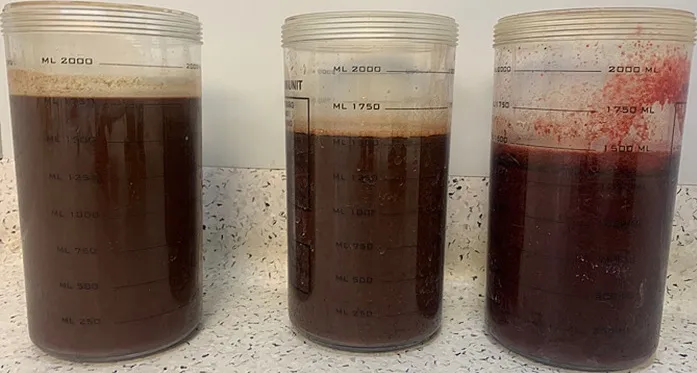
approximately 4 liters of chocolate-colored fluid was aspirated from the endometriotic cyst.
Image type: pathology (fish)